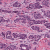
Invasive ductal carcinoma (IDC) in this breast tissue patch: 1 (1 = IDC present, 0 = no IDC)